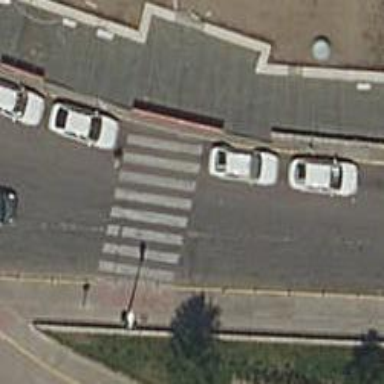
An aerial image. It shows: Uncontrolled crossing on the road.